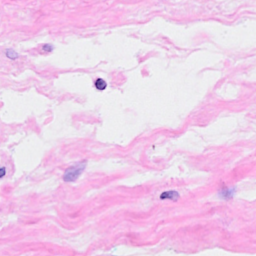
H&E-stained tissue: Breast